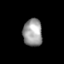
Tissue: skin
Cell type: Myeloid cells
Senescence score: 0.8471
Nuclear area (px): 517
Mean DAPI intensity: 156.228